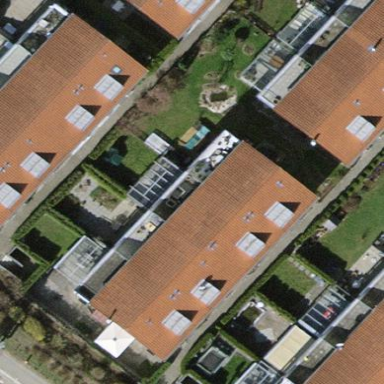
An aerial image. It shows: Terrace building with gabled roof.